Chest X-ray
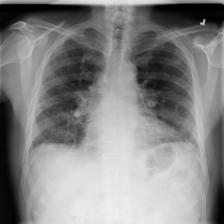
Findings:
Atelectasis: negative
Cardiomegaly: negative
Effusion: negative
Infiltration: negative
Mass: negative
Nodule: negative
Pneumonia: negative
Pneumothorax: negative
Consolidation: negative
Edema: negative
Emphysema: negative
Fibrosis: positive
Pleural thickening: negative
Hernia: negative